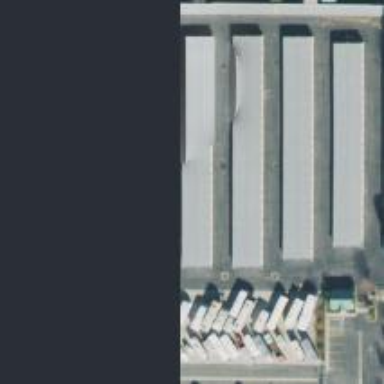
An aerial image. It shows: Storage rental shop located in building.